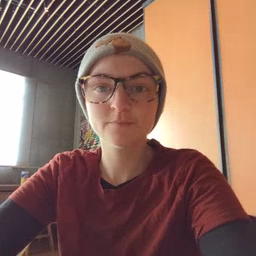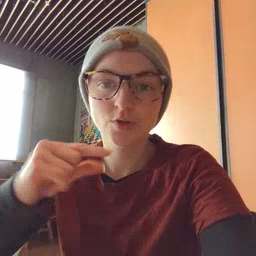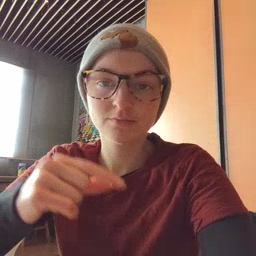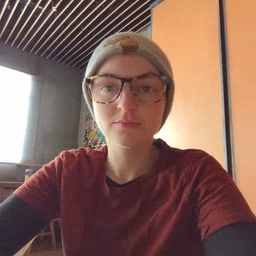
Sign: green